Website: macys
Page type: customer-info-address
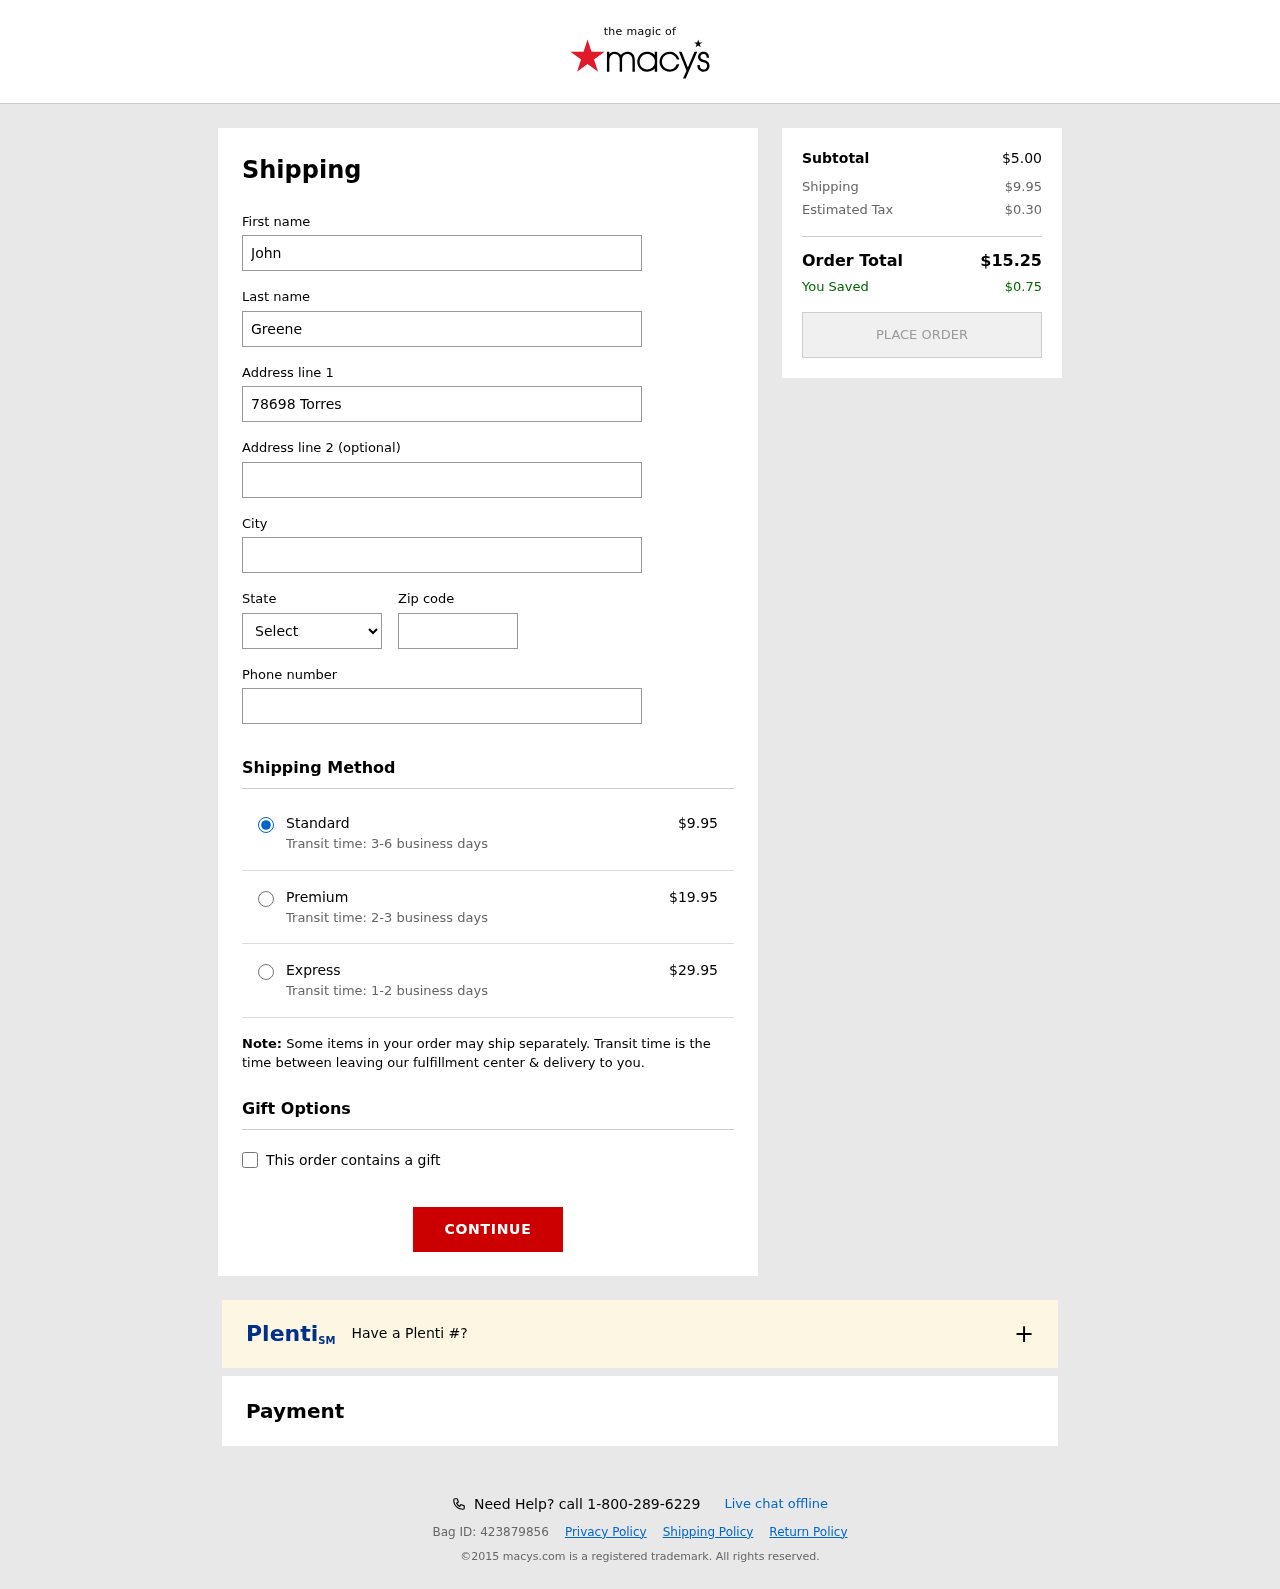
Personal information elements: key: PII_CITY
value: Lake Cassidy
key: PII_FIRSTNAME
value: John
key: PII_LASTNAME
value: Greene
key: PII_PHONE
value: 9394852414
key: PII_POSTCODE
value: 41982
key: PII_STATE_ABBR
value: VT
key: PII_STREET
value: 78698 Torres Roads
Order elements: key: ORDER_SHIPPING_COST
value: $9.95
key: ORDER_SHIPPING_COST_PREMIUM
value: $19.95
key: ORDER_SHIPPING_COST_EXPRESS
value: $29.95
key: ORDER_SUBTOTAL
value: $5.00
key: ORDER_TAX
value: $0.30
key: ORDER_TOTAL
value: $15.25
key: ORDER_SAVINGS
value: $0.75